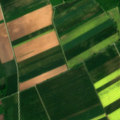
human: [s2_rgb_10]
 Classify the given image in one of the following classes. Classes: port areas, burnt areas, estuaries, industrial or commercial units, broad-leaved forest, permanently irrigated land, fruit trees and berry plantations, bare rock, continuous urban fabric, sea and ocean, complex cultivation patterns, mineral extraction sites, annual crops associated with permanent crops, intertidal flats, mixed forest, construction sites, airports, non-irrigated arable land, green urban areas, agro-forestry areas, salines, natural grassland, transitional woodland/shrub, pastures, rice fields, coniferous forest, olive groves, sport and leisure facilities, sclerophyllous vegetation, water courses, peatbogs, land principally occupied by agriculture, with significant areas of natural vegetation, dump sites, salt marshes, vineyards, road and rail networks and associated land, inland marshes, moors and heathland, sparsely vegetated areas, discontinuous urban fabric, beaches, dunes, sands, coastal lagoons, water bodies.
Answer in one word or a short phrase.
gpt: non-irrigated arable land, broad-leaved forest